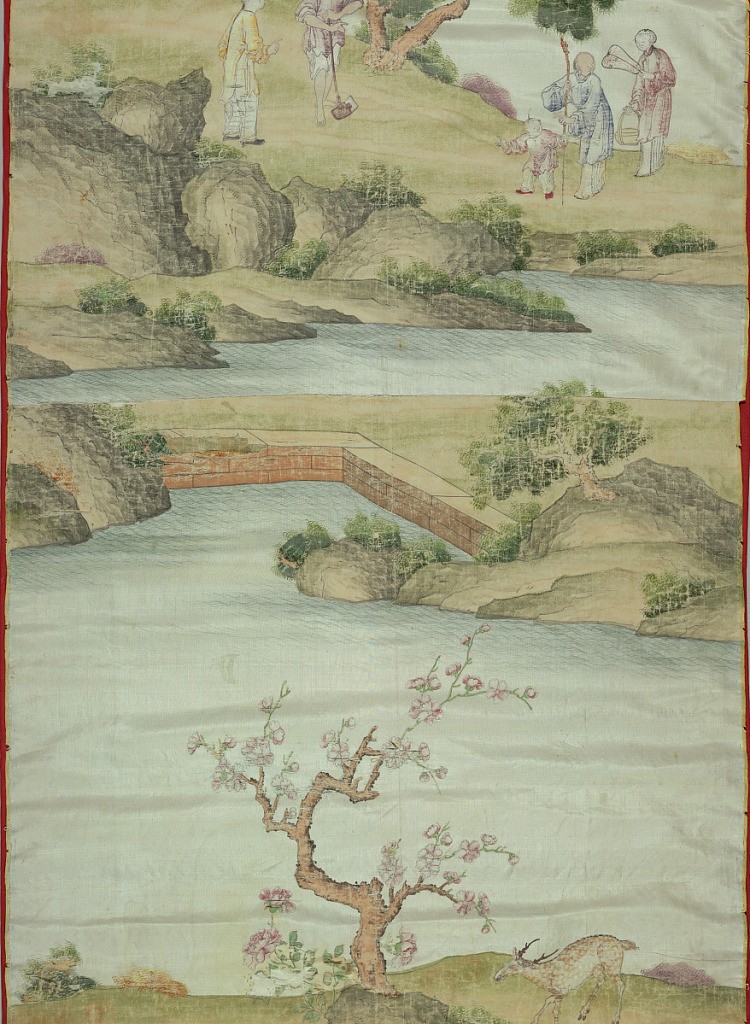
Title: Panel
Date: late 18th–early 19th century
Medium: silk Technique: painted with tempera
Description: Pale blue ground with vertical series of landscapes painted in polychrome tempera. At bottom, spotted deer beneath blossoming apple tree. Next two pieces have been joined together leaving an incomplete design of breakwater with another group immediately above it. The next group shows two men talking in a field, one man holding a hoe. Man, woman and child walk toward first two. A natural rocky bridge runs to next group: a water carrier, farmer and ox on a bridge. Above bridge, a house compound beside a great rock with several figures in front of the house. At top, an incomplete group with houses under a great cliff near water. A water carrier and a man with a hoe walk toward houses. Left edge and bottom have blue and white trim